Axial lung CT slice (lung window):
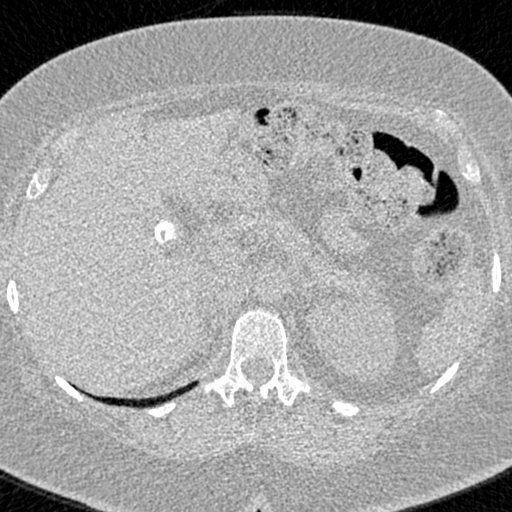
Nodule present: no